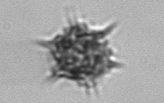
Label: Dictyocha